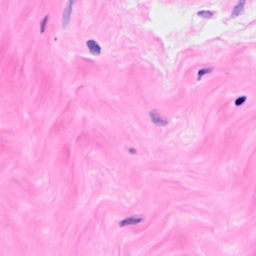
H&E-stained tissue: Breast